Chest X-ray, AP view. Patient: 57 years old, sex F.
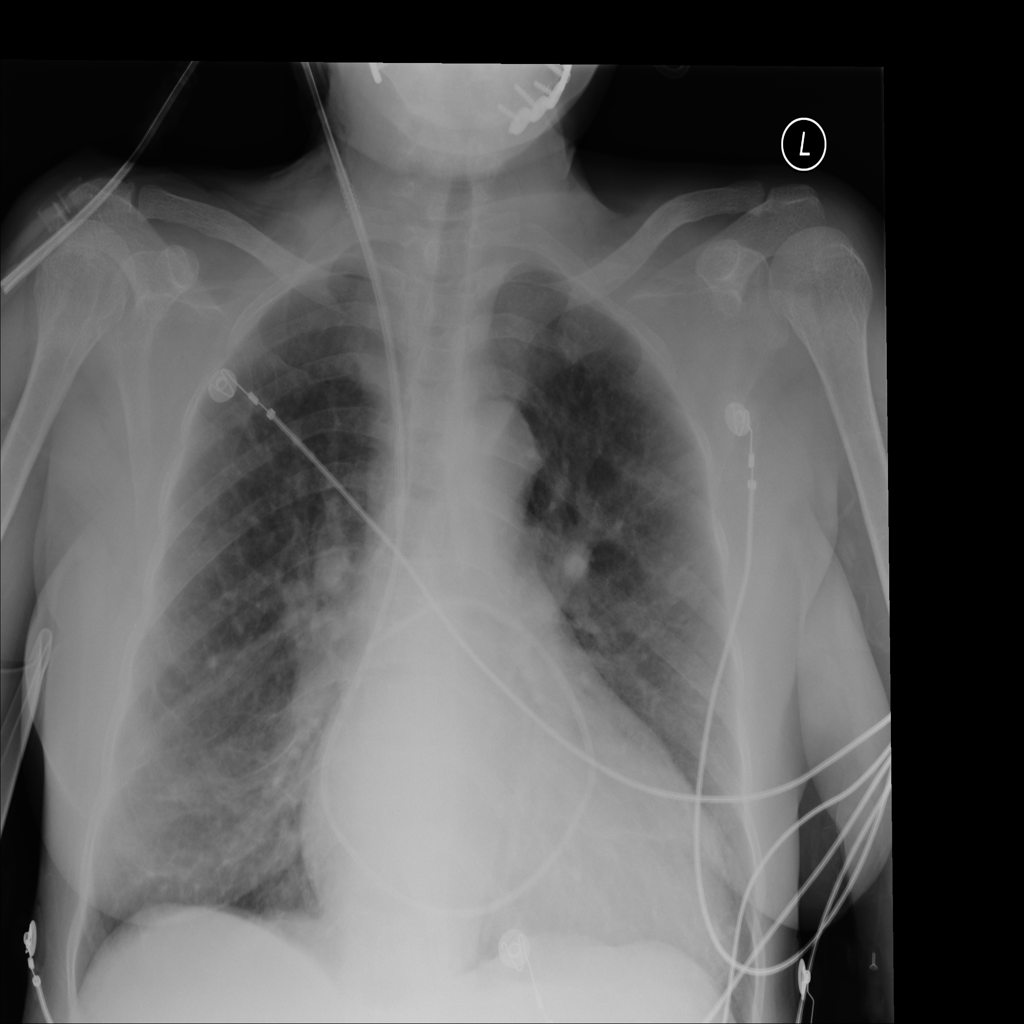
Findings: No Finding